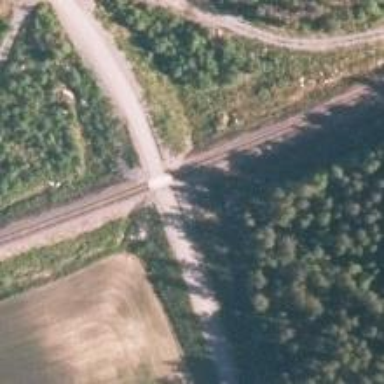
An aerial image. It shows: Level crossing with saltire marking.